Question: I've added an extra table to the Magento DB, called kv_mailings. Some extra productinfo is stored in there which doesn't have anything to do with Magento. That's why I've added an extra table.
I used the test.php idea from <URL> and my file looks like this:
'''
$mageFilename = 'app/Mage.php';
require_once $mageFilename;
Mage::setIsDeveloperMode(true);
ini_set('display_errors', 1);
umask(0);
Mage::app();
$connection = Mage::getSingleton('core/resource')->getConnection('core_read');
$sql = "SELECT * FROM kv_mailings WHERE sku=hkag";
$row = $connection->fetchRow($sql); //fetchRow($sql), fetchOne($sql),...
Zend_Debug::dump($row);
'''
My table currently looks like this:

This is where the crazy stuff starts. When my query is 'SELECT * FROM kv_mailings WHERE sku=SKU' It will select the correct row and return:
'''
array(9) {
["id"] => string(1) "1"
["titel"] => string(19) "value"
["sku"] => string(3) "SKU"
["logo"] => string(96) "value"
["background"] => string(84) "value"
["codes_new"] => string(0) ""
["codes_old"] => string(419) "value"
["codes_enc"] => string(6) "CODE11"
["terms"] => string(708) "value"
}
'''
*note that I've changed the actual values to 'value'.
If I change the query to 'SELECT * FROM kv_mailings WHERE sku=hkag' I'll get this error message:
'''
Fatal error: Uncaught exception 'PDOException' with message 'SQLSTATE[42S22]: Column not found: 1054 Unknown column 'hkag' in 'where clause'' in /var/www/webshop.test.vtnl.net/https/lib/Zend/Db/Statement/Pdo.php:228 Stack trace: #0 /var/www/webshop.test.vtnl.net/https/lib/Zend/Db/Statement/Pdo.php(228): PDOStatement->execute(Array) #1 /var/www/webshop.test.vtnl.net/https/lib/Varien/Db/Statement/Pdo/Mysql.php(110): Zend_Db_Statement_Pdo->_execute(Array) #2 /var/www/webshop.test.vtnl.net/https/lib/Zend/Db/Statement.php(300): Varien_Db_Statement_Pdo_Mysql->_execute(Array) #3 /var/www/webshop.test.vtnl.net/https/lib/Zend/Db/Adapter/Abstract.php(479): Zend_Db_Statement->execute(Array) #4 /var/www/webshop.test.vtnl.net/https/lib/Zend/Db/Adapter/Pdo/Abstract.php(238): Zend_Db_Adapter_Abstract->query('SELECT * FROM k...', Array) #5 /var/www/webshop.test.vtnl.net/https/lib/Varien/Db/Adapter/Pdo/Mysql.php(419): Zend_Db_Adapter_Pdo_Abstract->query('SELECT * FROM k...', Array) #6 /var/www/webshop.test.vtnl.net/https/lib/Zend/Db/Adapt in /var/www/webshop.test.vtnl.net/https/lib/Zend/Db/Statement/Pdo.php on line 234
'''
What's up with that? As you can see there IS a record in the table where sku = hkag... Does anyone know what is happening and what I can do about it? Thanks a lot!
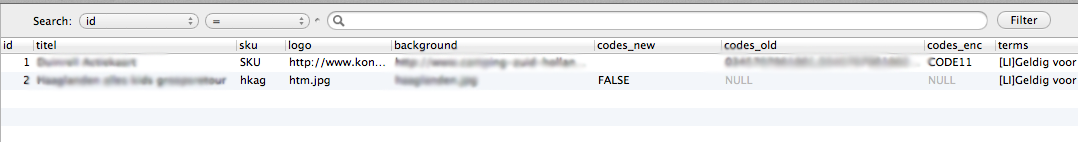
Answer: In your Select Statement 'hkag' is a string, so it should be in quote
'''
$sql = "SELECT * FROM kv_mailings WHERE sku='hkag'";
'''
For security it would be better to do (see <URL>
'''
$coreResource = Mage::getSingleton('core/resource');
$connection = $coreResource->getConnection('core_read');
$select = $connection->select()
->from( $coreResource->getTableName('{moduleName}/kv_mailings'))), //->from('kv_mailings')
->where('sku = ?', 'hkag');
$row = $connection->fetchOne($select);
'''
Or
'''
$sql = "SELECT * FROM kv_mailings WHERE sku=?";
$row = $connection->fetchRow($sql, 'hkag' );
'''
Take a look @ <URL>